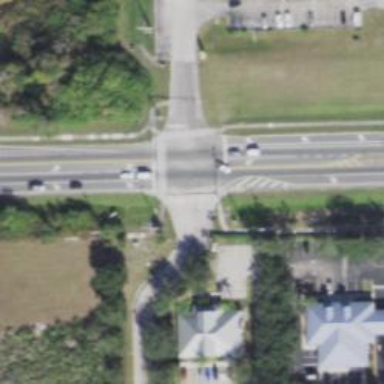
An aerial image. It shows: Marked road crossing.